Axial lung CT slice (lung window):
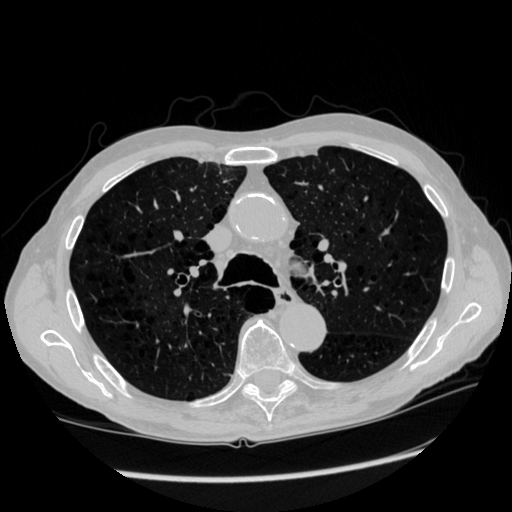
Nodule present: no